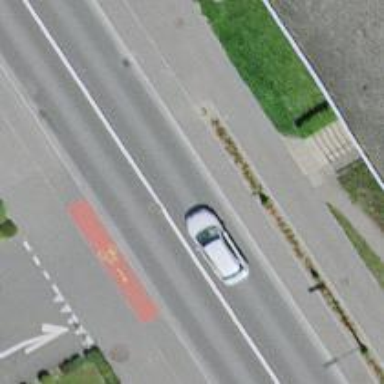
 there is cycle track on both sides of the road."